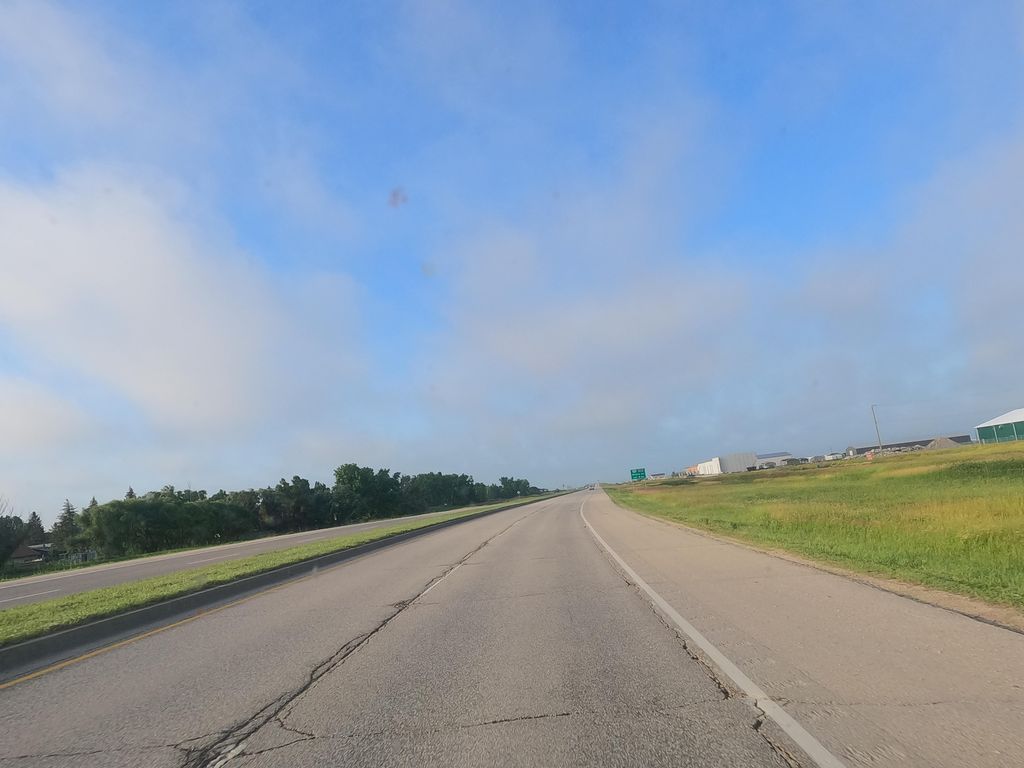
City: winnipeg